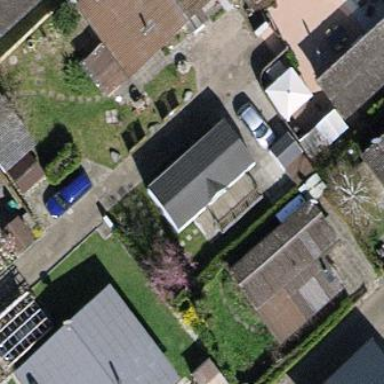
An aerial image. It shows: Static caravan.